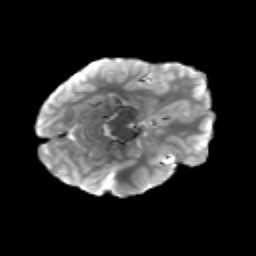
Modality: T2w
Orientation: axial
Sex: male
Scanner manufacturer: siemens
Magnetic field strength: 3 T
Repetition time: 5 s
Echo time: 0.071 s